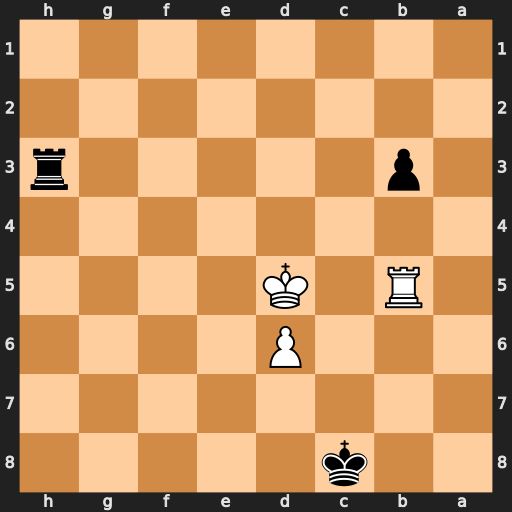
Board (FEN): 2k5/8/3P4/1R1K4/8/1p5r/8/8
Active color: b
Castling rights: -
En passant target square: -
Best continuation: Rh5+ Kc6 Rxb5 d7+ Kd8